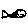
Label: fish